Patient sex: F
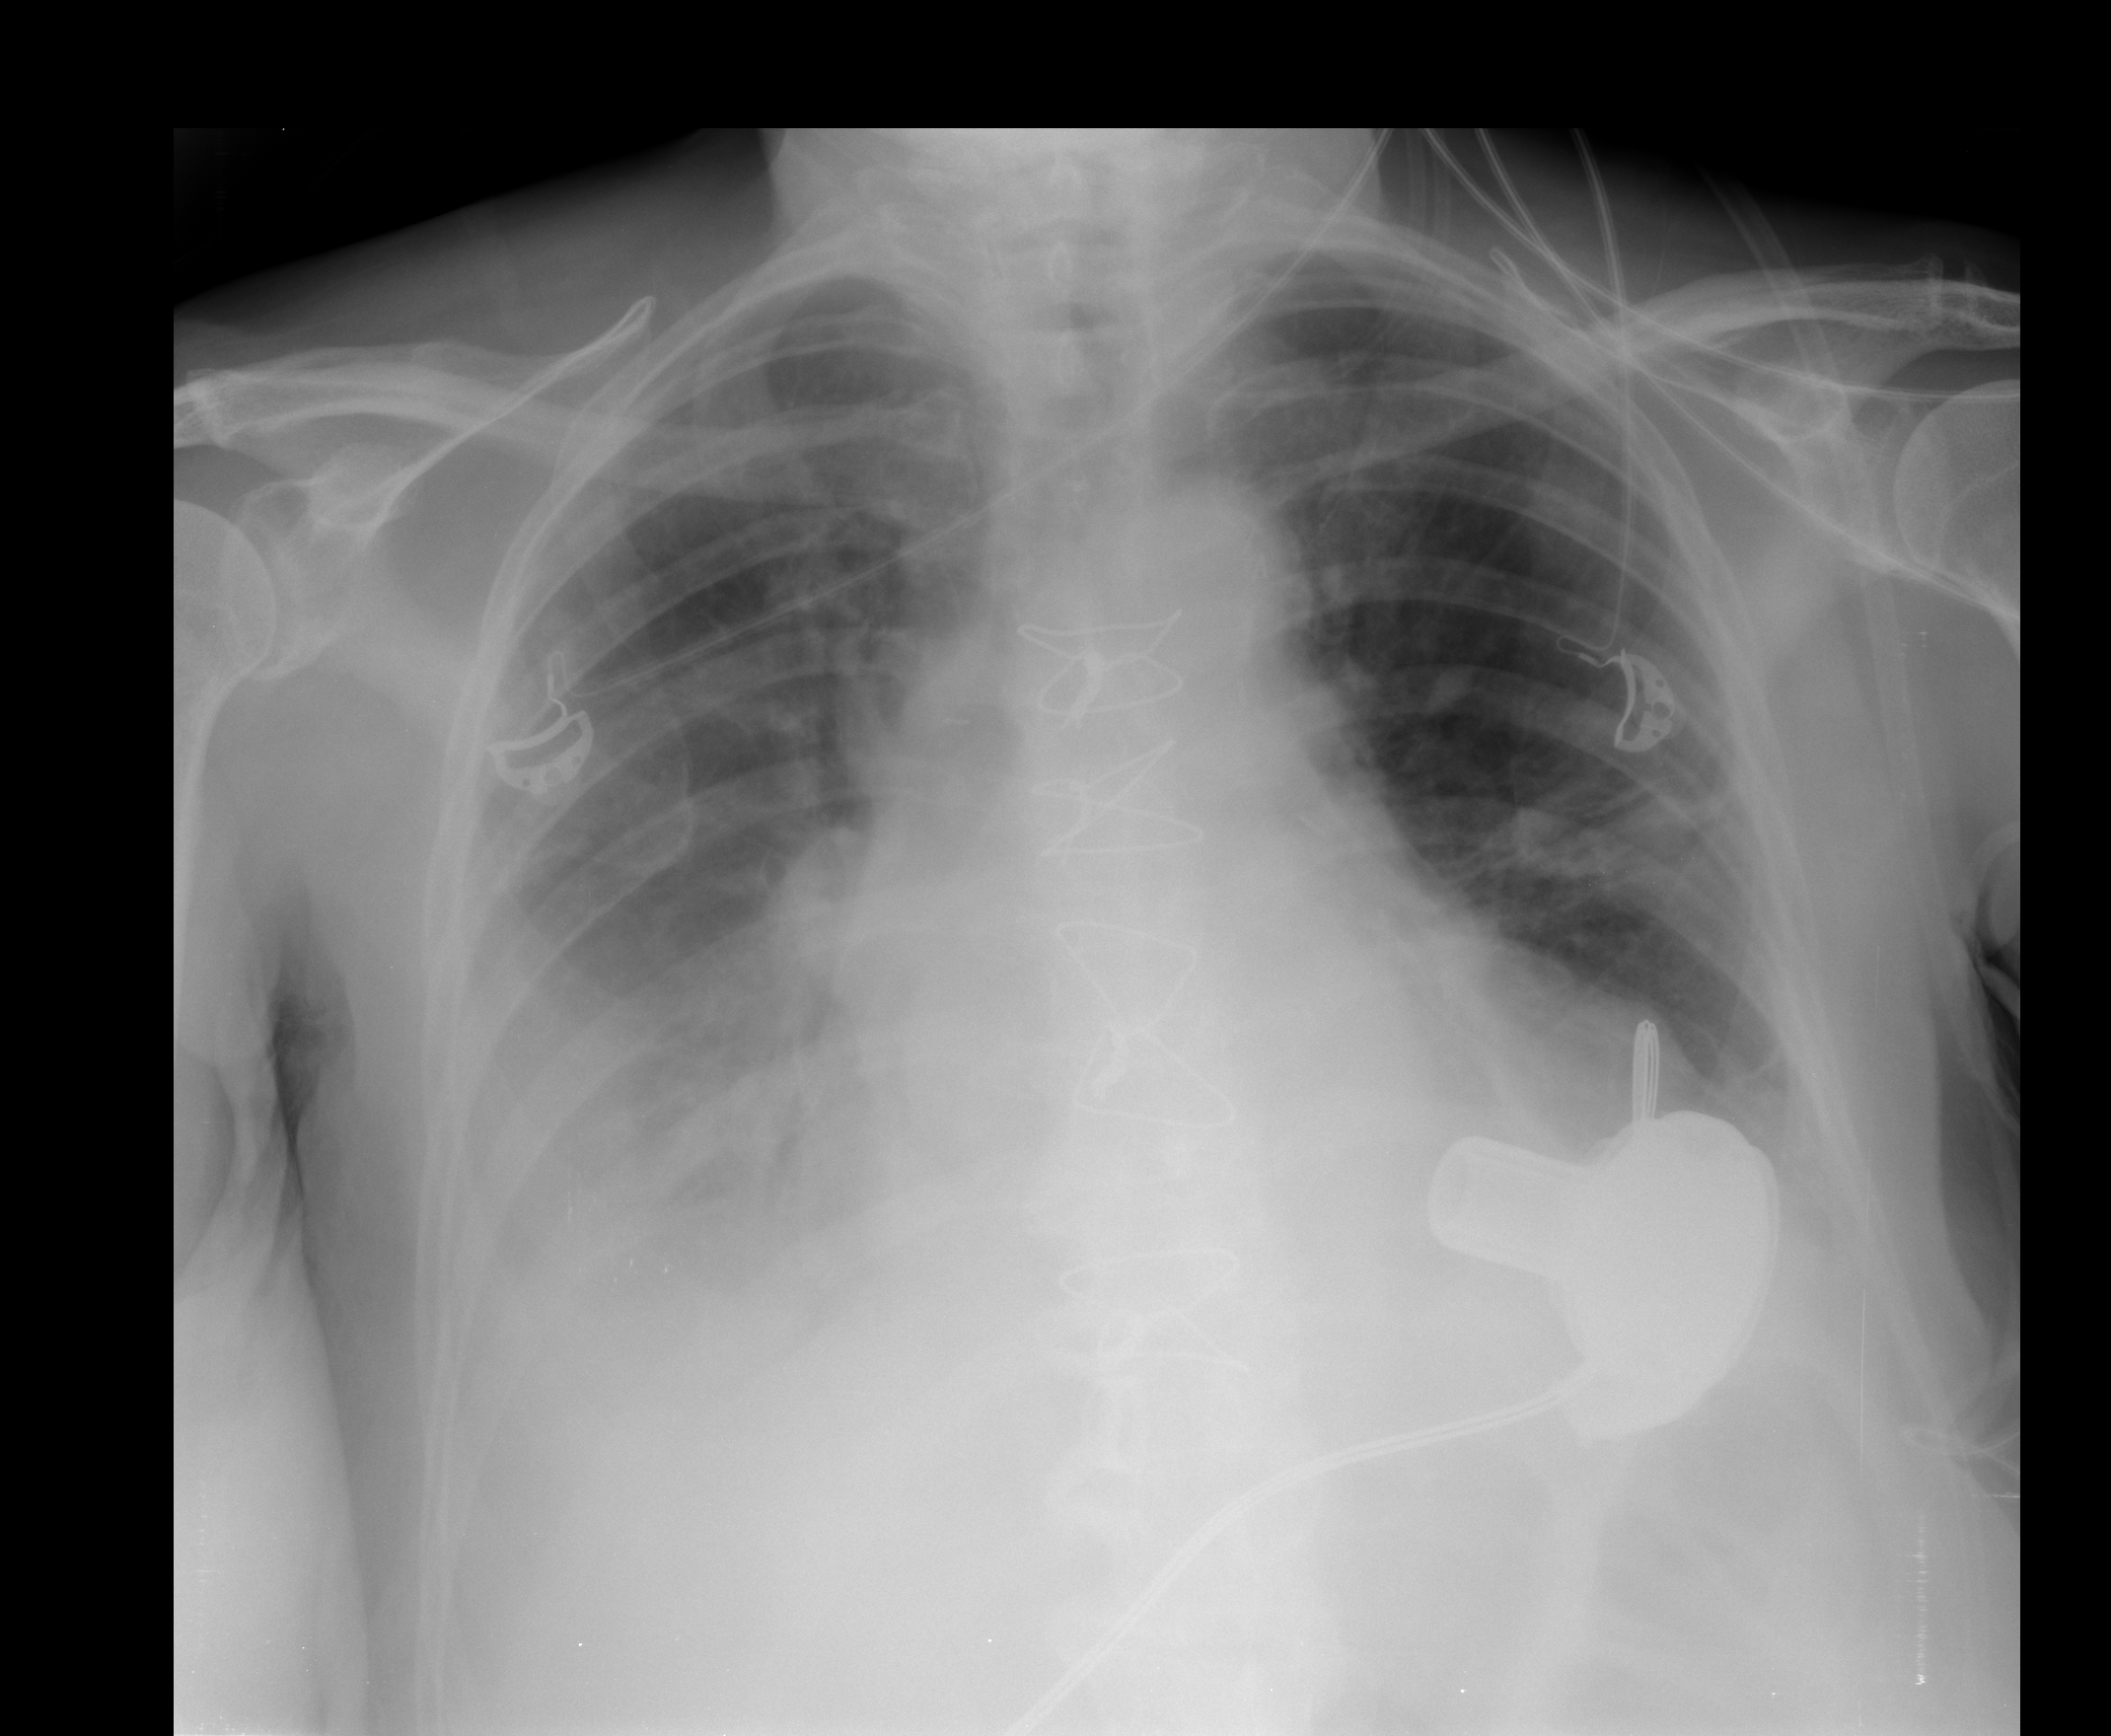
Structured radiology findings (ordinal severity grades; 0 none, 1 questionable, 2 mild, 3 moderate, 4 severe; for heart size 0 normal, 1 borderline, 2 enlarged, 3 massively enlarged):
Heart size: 2
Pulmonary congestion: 2
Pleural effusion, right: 3
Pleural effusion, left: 2
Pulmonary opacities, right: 2
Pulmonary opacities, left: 0
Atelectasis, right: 3
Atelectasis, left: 2